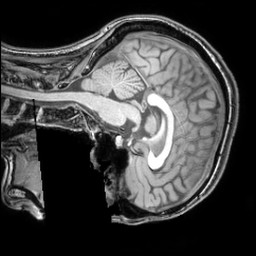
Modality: T1w
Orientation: sagittal
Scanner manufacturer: philips
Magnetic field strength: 3 T
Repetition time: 0.008068 s
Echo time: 0.003692 s